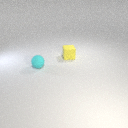
small cyan rubber sphere to the left of small yellow rubber cube